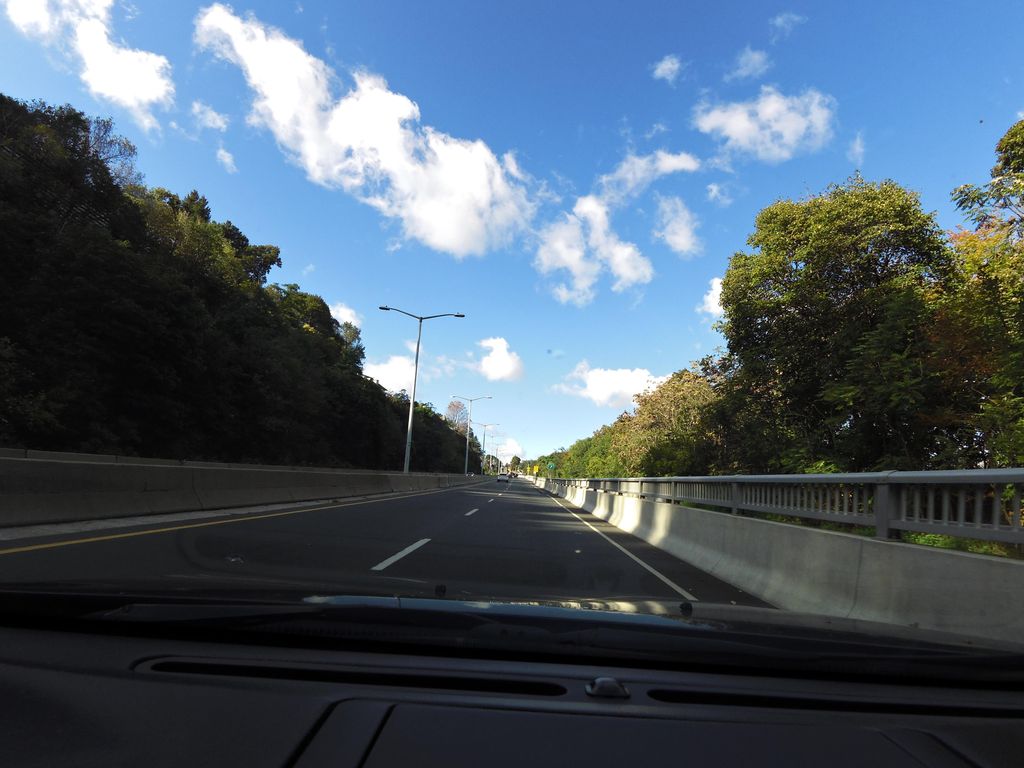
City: hamilton